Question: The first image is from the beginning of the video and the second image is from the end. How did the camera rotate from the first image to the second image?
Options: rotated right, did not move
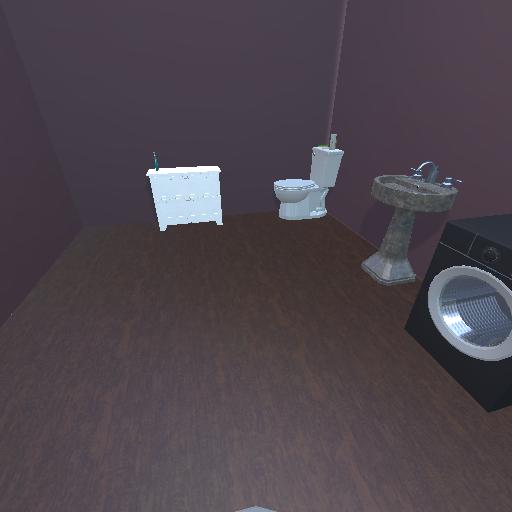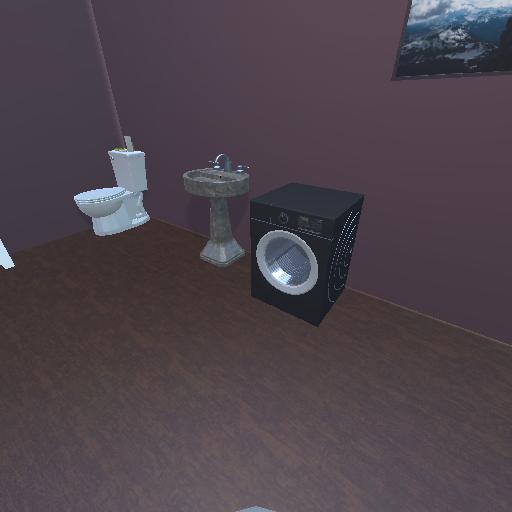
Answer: rotated right